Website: apple
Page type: review-order
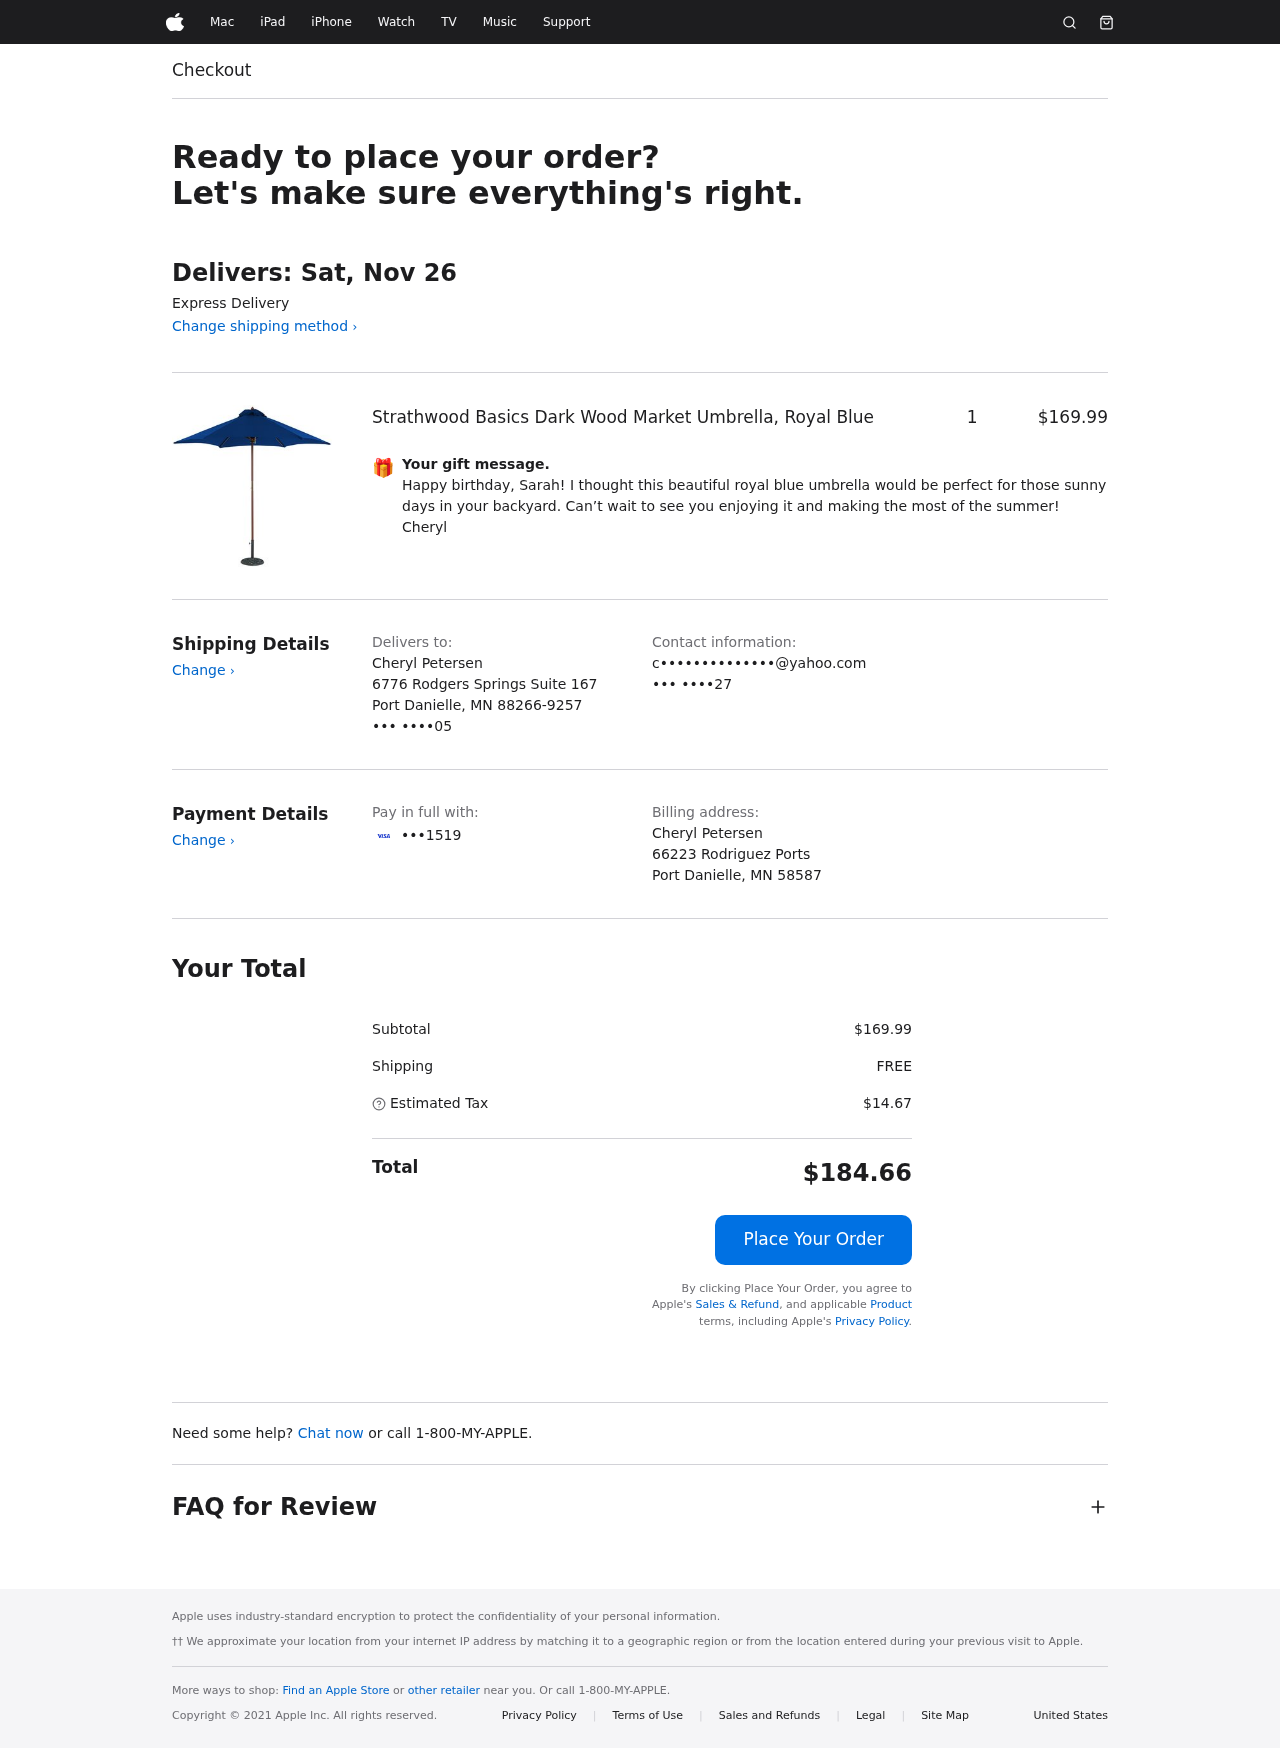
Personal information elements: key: PII_CARD_LAST4
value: •••1519
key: PII_CITY
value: Port Danielle
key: PII_EMAIL
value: c••••••••••••••@yahoo.com
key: PII_FULLNAME
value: Cheryl Petersen
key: PII_GIFT_MESSAGE
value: Happy birthday, Sarah! I thought this beautiful royal blue umbrella would be perfect for those sunny days in your backyard. Can’t wait to see you enjoying it and making the most of the summer! Cheryl
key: PII_PHONE
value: ••• ••••05
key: PII_PHONE_ALT
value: ••• ••••27
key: PII_POSTCODE2
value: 58587
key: PII_POSTCODE_FULL
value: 88266-9257
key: PII_STATE_ABBR
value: MN
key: PII_STREET
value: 6776 Rodgers Springs Suite 167
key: PII_STREET2
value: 66223 Rodriguez Ports
Product elements: key: PRODUCT1_NAME
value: Strathwood Basics Dark Wood Market Umbrella, Royal Blue
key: PRODUCT1_PRICE
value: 169.99
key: PRODUCT1_QUANTITY
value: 1
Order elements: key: ORDER_DELIVERY_DATE
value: Delivers: Sat, Nov 26
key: ORDER_SUBTOTAL
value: $169.99
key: ORDER_SHIPPING_COST
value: FREE
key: ORDER_TAX
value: $14.67
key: ORDER_TOTAL
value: $184.66